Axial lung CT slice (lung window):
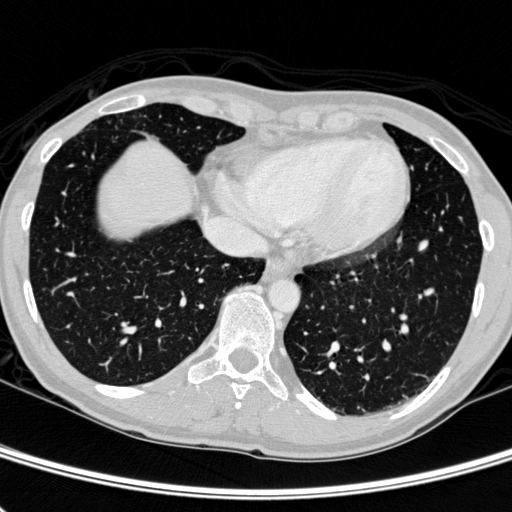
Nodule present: no